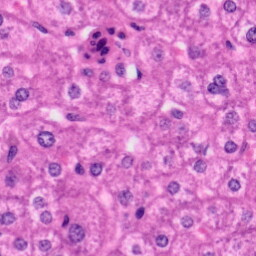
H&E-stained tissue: Liver